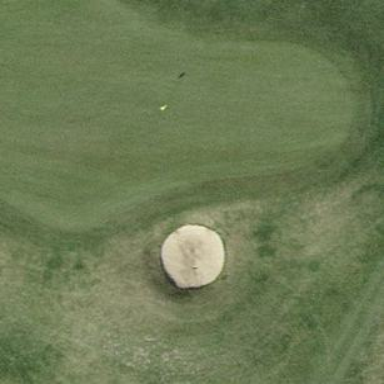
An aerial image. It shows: Picturesque green golfing area with grass land use.